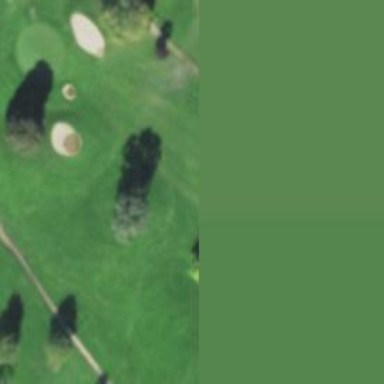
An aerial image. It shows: View of golf hole.